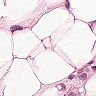
Metastatic tissue present: yes